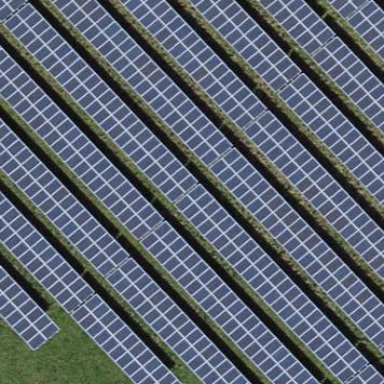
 consisting of solar photovoltaic panels."